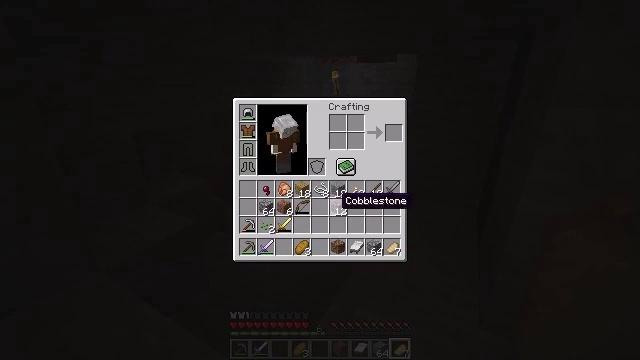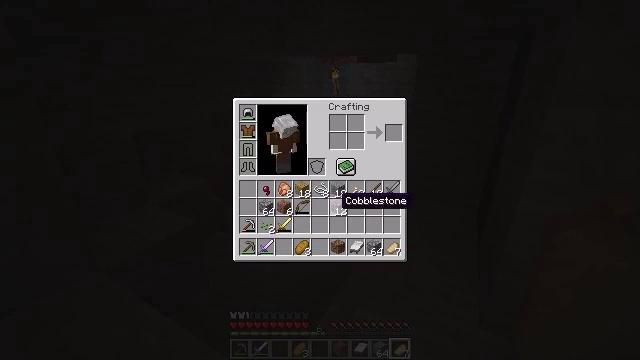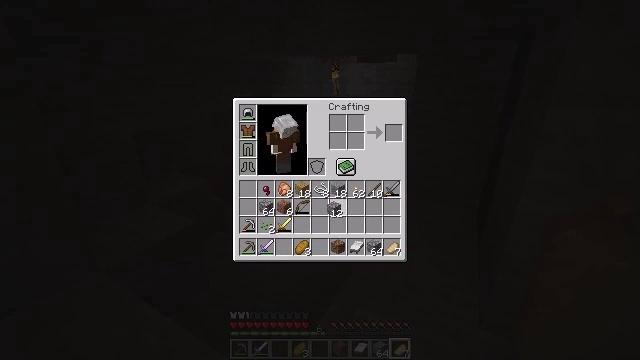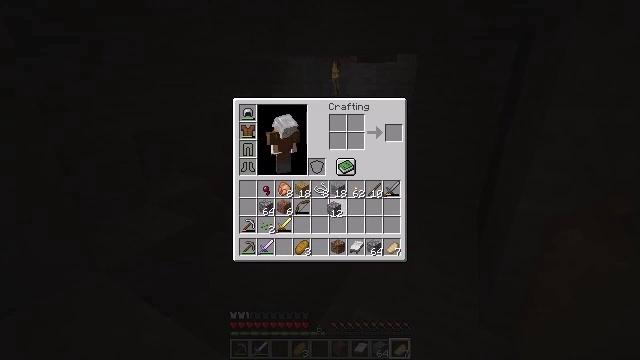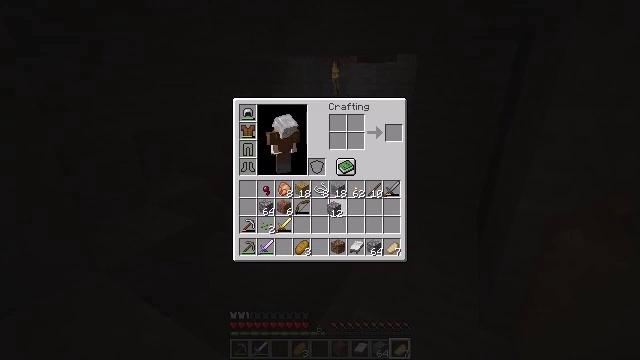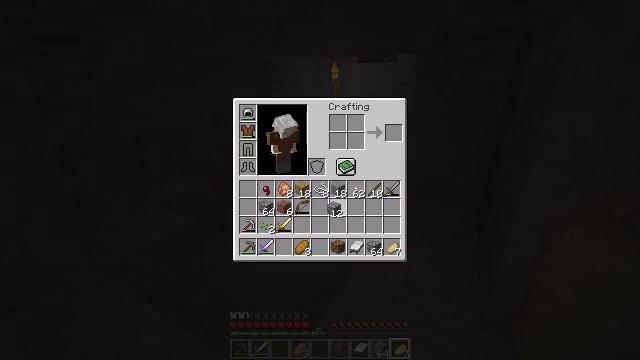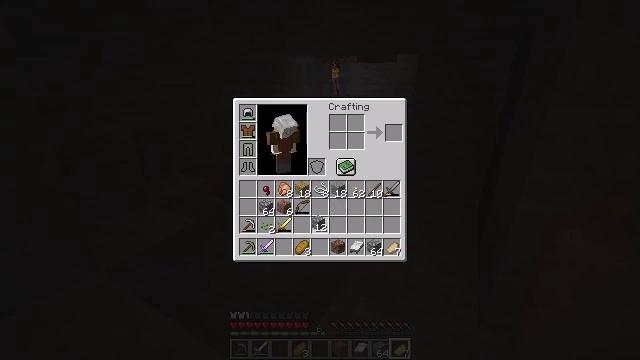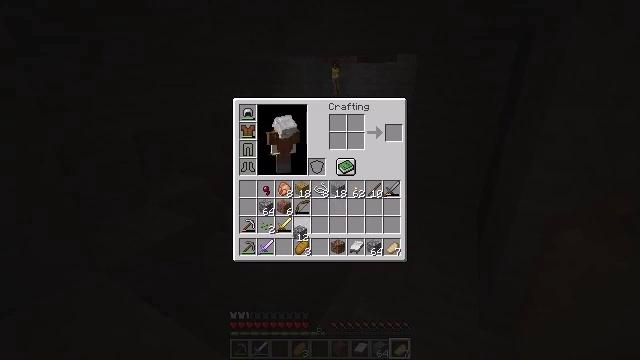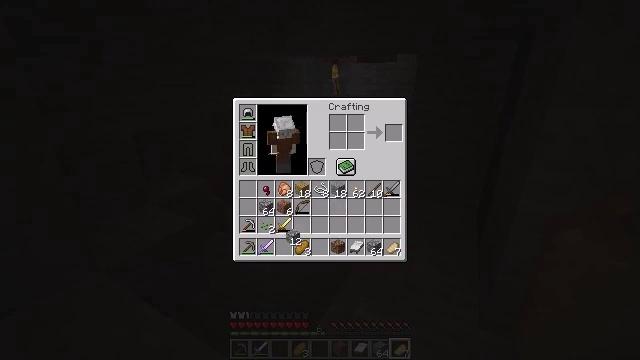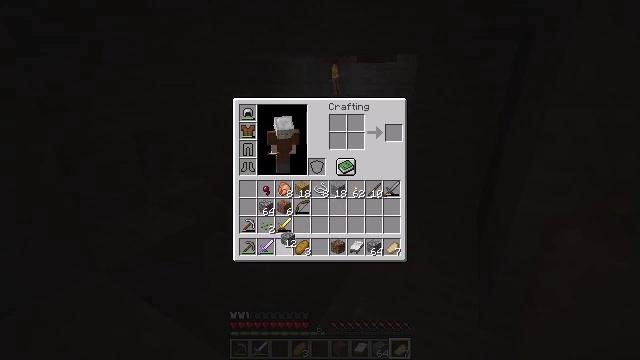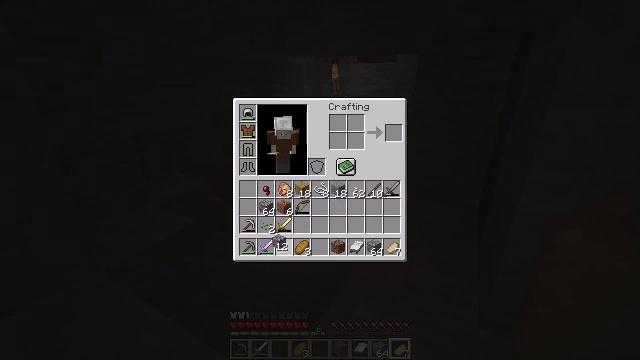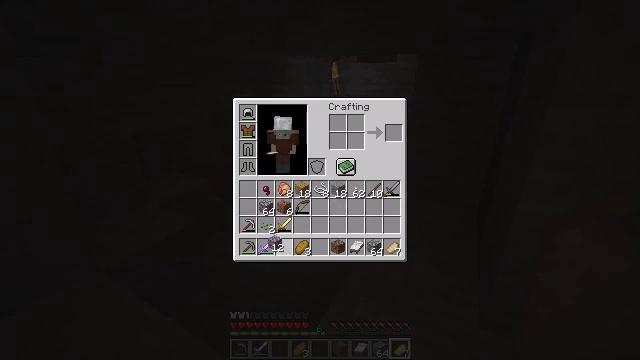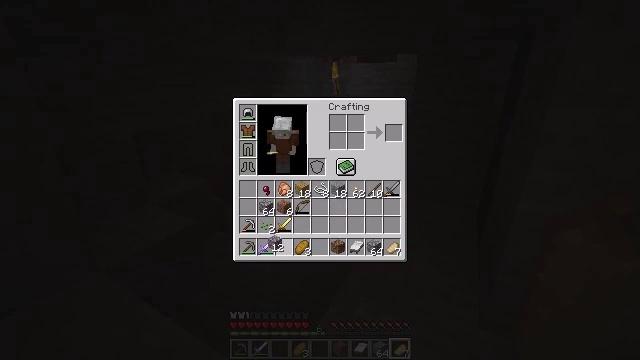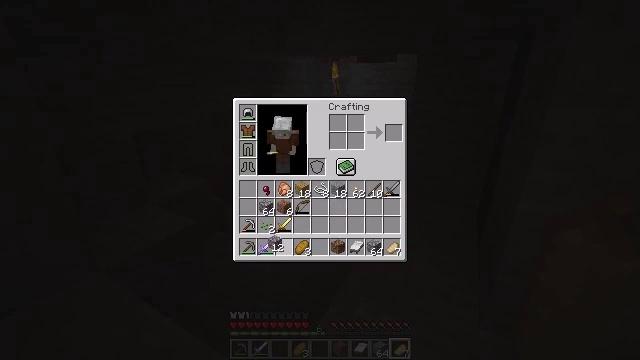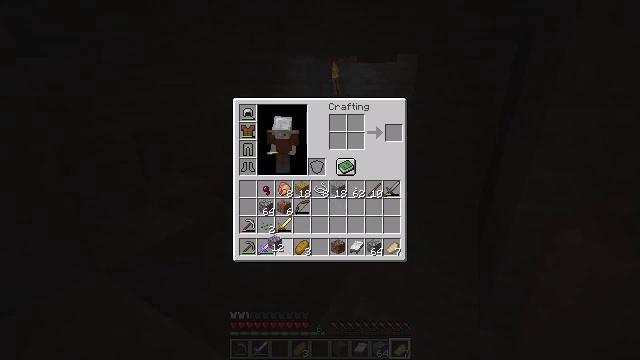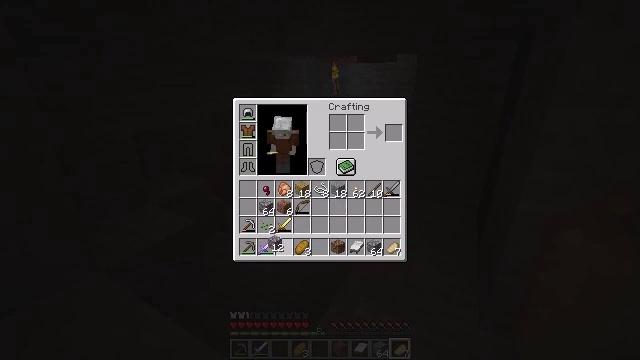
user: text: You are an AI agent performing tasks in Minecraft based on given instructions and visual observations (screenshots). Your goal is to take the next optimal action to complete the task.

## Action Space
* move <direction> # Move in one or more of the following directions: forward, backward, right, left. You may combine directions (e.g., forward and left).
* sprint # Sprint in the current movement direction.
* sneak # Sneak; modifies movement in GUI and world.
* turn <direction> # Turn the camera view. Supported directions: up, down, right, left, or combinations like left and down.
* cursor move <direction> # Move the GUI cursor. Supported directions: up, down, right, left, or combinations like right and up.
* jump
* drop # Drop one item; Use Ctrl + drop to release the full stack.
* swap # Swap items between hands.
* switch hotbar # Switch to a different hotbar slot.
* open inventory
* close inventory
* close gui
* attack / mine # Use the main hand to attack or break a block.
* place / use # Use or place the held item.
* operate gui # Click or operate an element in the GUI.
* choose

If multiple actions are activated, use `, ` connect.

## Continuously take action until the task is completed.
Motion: motion action
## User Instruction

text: Gather soul soil blocks.
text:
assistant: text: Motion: no_op
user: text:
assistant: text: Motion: operate gui
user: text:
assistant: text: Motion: operate gui
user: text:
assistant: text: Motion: operate gui
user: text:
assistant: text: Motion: no_op
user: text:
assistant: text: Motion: cursor move left and down
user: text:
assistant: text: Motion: cursor move left and down
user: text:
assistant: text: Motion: no_op
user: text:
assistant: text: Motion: no_op
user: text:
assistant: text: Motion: cursor move left
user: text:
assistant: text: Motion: no_op
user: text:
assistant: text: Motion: no_op
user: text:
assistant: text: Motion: operate gui
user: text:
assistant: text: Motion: operate gui
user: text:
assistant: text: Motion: operate gui
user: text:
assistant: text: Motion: no_op
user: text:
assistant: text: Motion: no_op
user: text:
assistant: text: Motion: no_op
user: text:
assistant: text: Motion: no_op
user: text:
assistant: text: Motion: no_op
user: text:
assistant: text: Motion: no_op
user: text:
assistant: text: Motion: no_op
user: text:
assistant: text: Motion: no_op
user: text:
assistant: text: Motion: no_op
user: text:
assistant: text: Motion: operate gui
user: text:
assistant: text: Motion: operate gui
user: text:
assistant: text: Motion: cursor move right, operate gui
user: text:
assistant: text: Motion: cursor move right and up
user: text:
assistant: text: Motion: cursor move right and up
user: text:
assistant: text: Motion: no_op